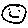
Label: smiley face